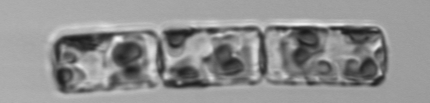
Label: Guinardia_delicatula